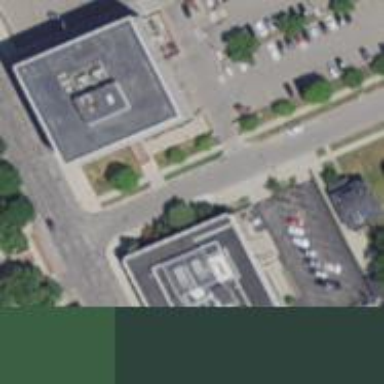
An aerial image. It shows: Flat-roofed commercial building.